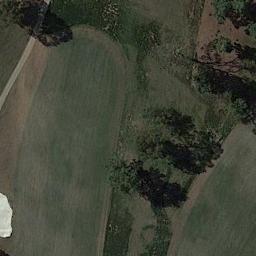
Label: golf_course